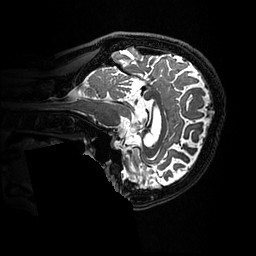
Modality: T2w
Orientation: sagittal
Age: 59
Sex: female
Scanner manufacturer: ge
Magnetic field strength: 3 T
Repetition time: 3.202 s
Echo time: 0.06562 s